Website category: restaurant
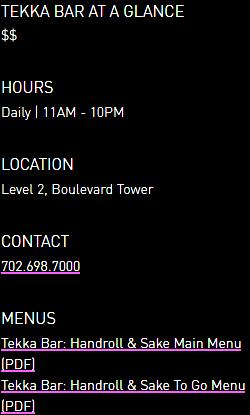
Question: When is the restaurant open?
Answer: Daily | 11AM - 10PM

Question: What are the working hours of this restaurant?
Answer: Daily | 11AM - 10PM

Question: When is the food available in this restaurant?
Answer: Daily | 11AM - 10PM

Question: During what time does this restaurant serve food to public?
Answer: Daily | 11AM - 10PM

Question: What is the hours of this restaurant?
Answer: Daily | 11AM - 10PM

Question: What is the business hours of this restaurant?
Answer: Daily | 11AM - 10PM

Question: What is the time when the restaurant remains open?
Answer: Daily | 11AM - 10PM

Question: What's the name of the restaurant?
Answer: Tekka Bar at a glance

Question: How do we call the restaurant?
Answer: Tekka Bar at a glance

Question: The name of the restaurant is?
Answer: Tekka Bar at a glance

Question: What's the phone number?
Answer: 702.698.7000

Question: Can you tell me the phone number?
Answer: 702.698.7000

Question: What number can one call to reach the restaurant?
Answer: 702.698.7000

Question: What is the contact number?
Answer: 702.698.7000

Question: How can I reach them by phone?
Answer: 702.698.7000

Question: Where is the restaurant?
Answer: Level 2, Boulevard Tower

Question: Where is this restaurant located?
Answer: Level 2, Boulevard Tower

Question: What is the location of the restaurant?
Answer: Level 2, Boulevard Tower

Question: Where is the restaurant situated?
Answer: Level 2, Boulevard Tower

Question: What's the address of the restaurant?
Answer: Level 2, Boulevard Tower

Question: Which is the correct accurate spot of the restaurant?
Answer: Level 2, Boulevard Tower

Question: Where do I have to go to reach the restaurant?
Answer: Level 2, Boulevard Tower